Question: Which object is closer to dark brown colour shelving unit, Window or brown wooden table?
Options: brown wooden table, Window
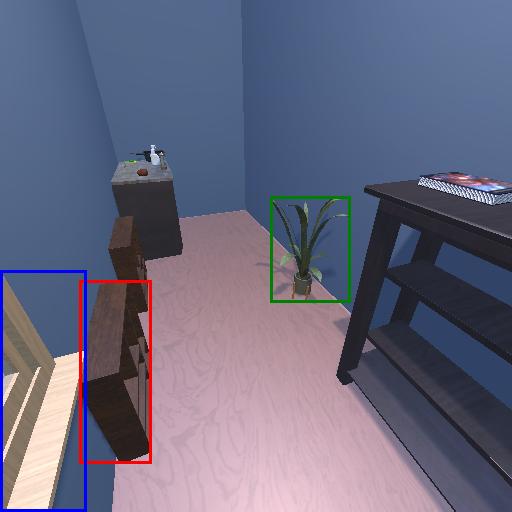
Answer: brown wooden table